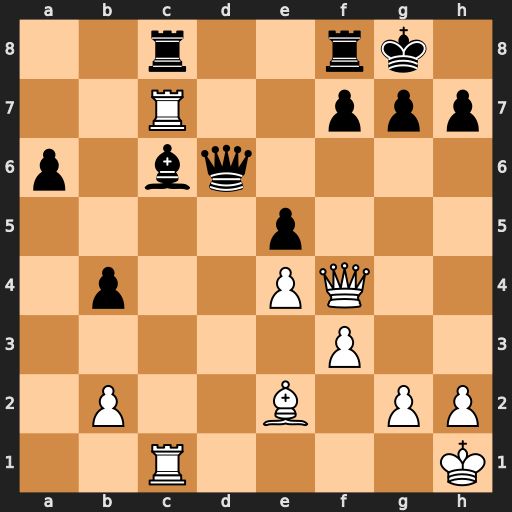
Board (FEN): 2r2rk1/2R2ppp/p1bq4/4p3/1p2PQ2/5P2/1P2B1PP/2R4K
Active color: w
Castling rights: -
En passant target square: -
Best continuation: Qxf7+ Rxf7 Rxc8+